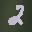
Label: 2